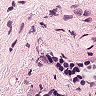
Metastatic tissue present: no